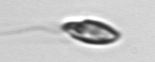
Label: Katodinium_or_Torodinium